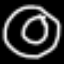
Label: donut